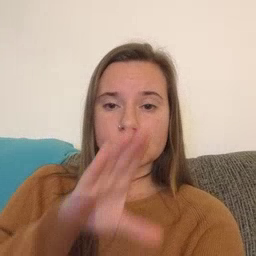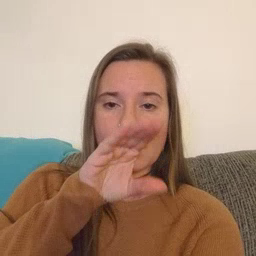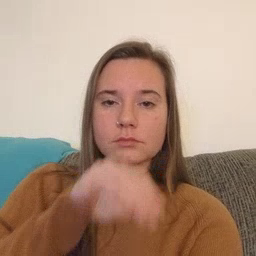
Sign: duck